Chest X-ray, AP view. Patient: 17 years old, sex M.
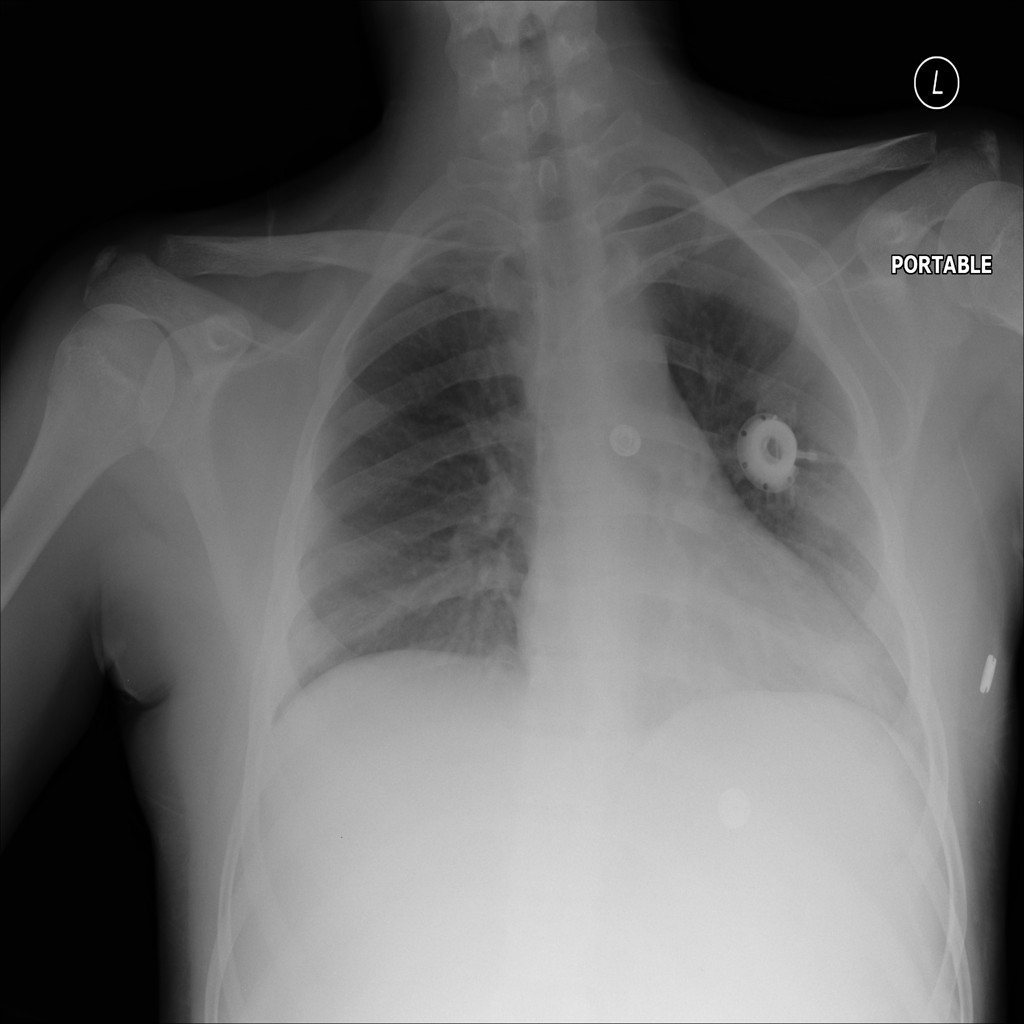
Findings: No Finding